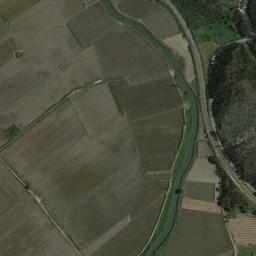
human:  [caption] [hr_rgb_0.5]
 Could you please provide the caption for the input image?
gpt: The green river goes through the farmland and a forest is next to the river .

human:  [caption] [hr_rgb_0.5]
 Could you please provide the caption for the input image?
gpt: A curved light green river with green and brown fields on both sides of the bank and green forest .

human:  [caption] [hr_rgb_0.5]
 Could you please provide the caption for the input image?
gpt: The river goes through farmland and grass .

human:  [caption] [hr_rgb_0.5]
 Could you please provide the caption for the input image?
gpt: Many trees are around the river .

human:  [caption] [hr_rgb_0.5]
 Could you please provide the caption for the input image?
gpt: There are many brown farmlands around the .